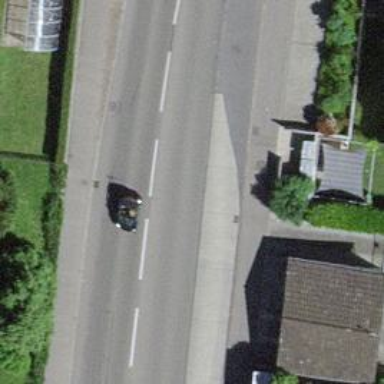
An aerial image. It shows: Bus stop with designated public transport stop position.